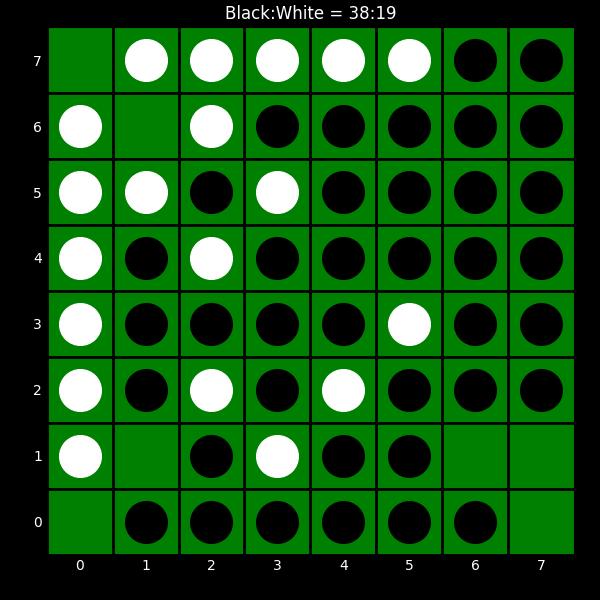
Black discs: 38
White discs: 19